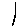
Label: line